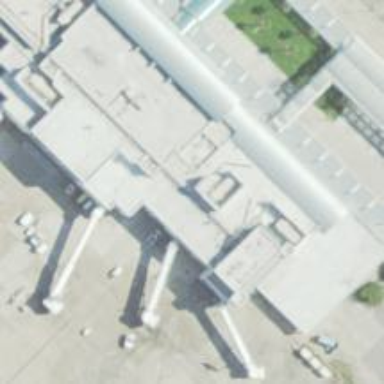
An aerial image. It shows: Airport gate.